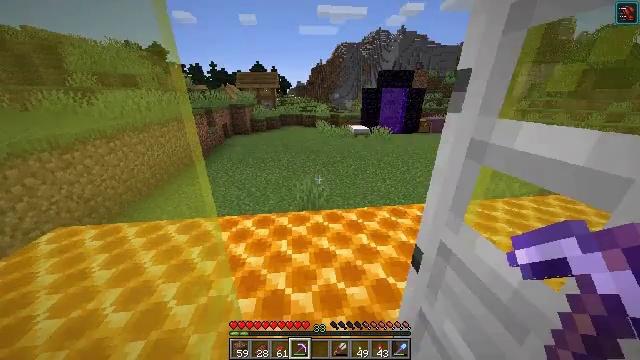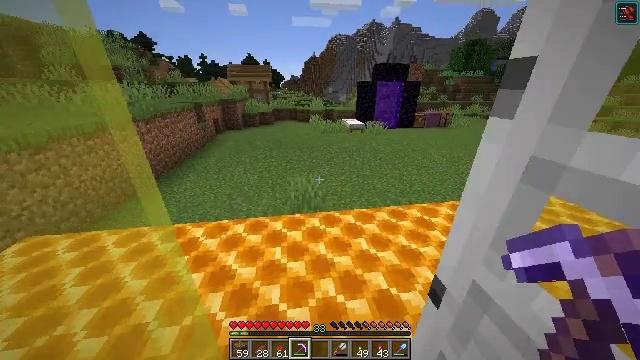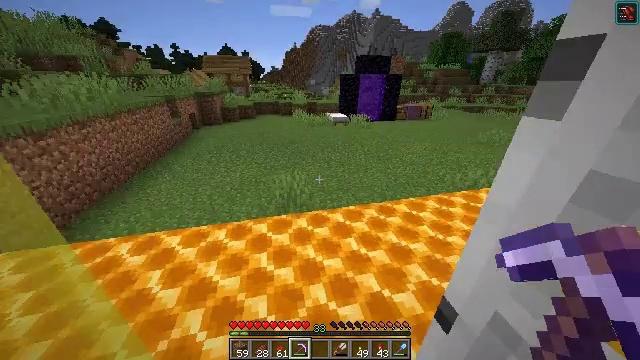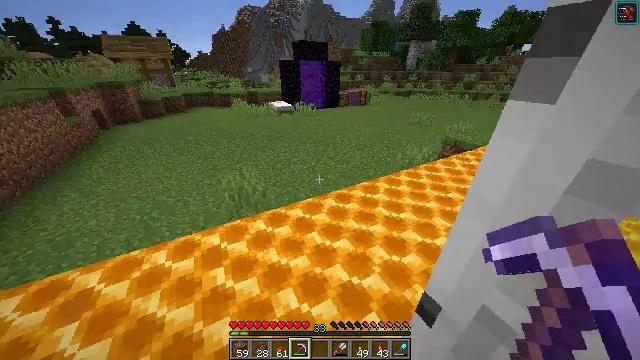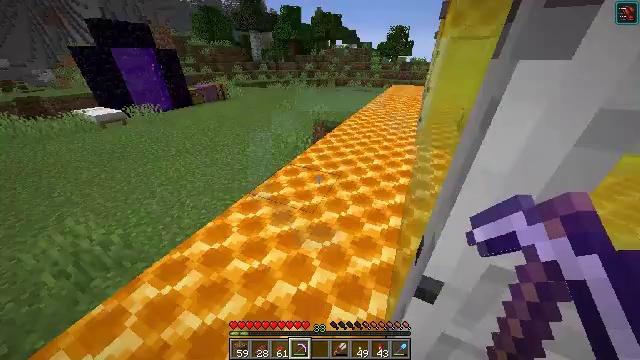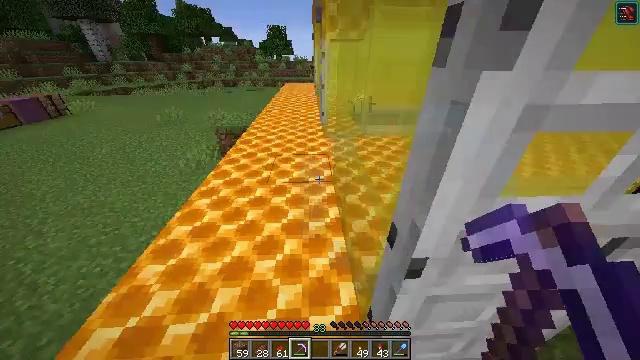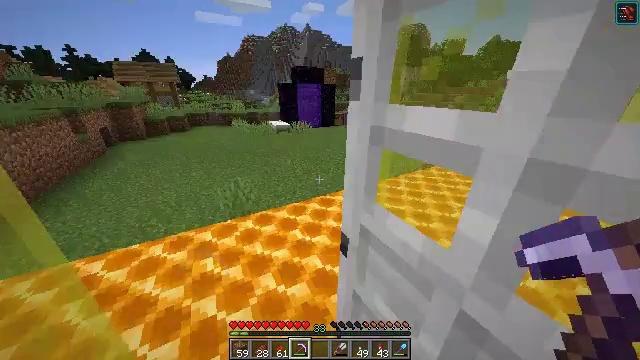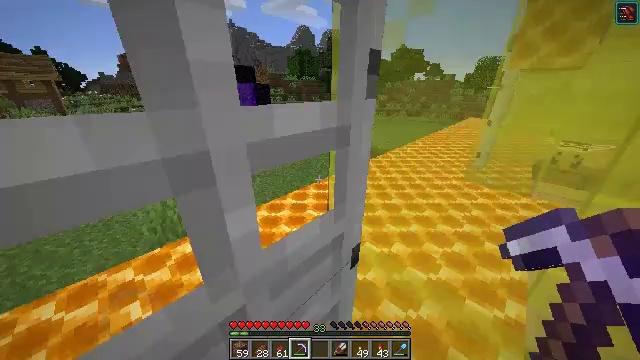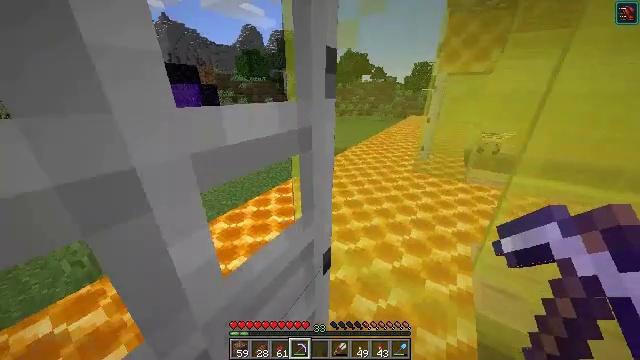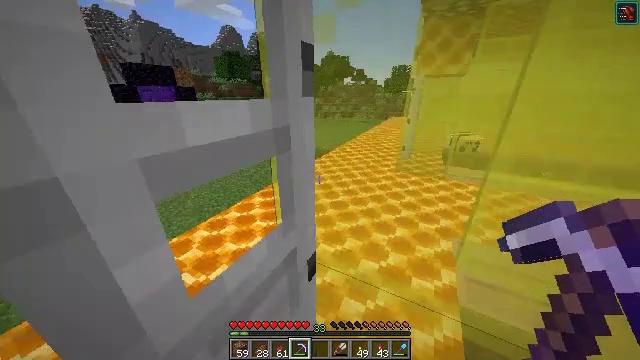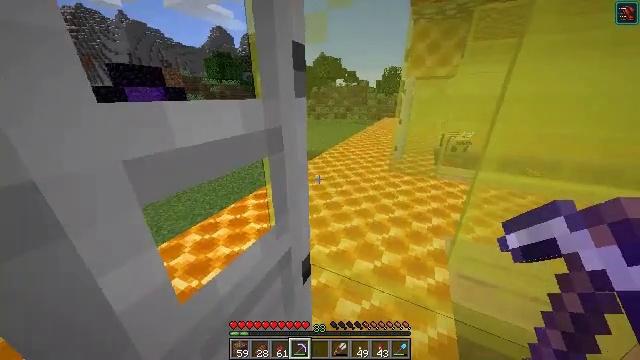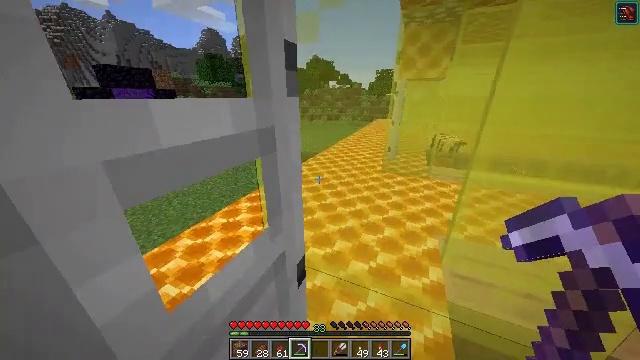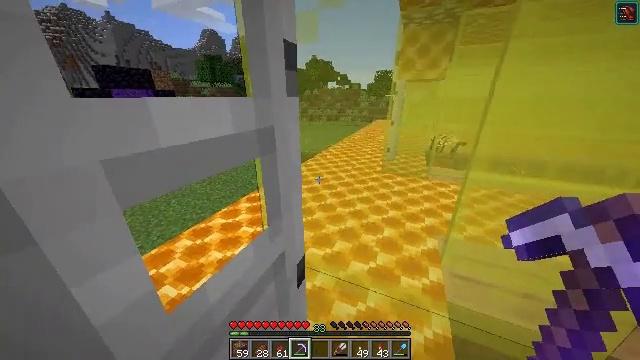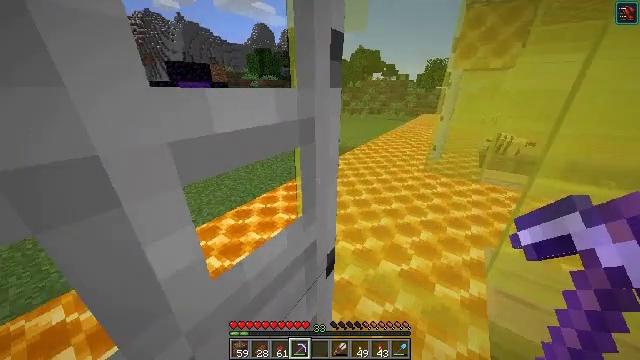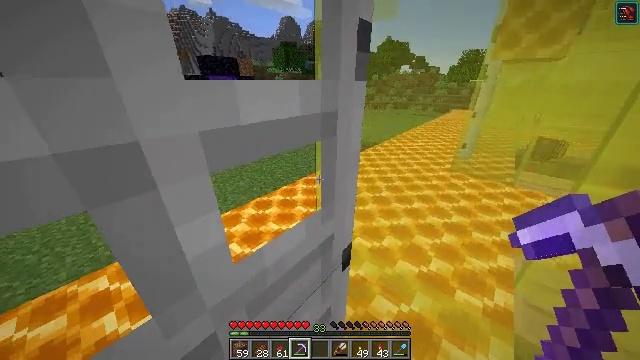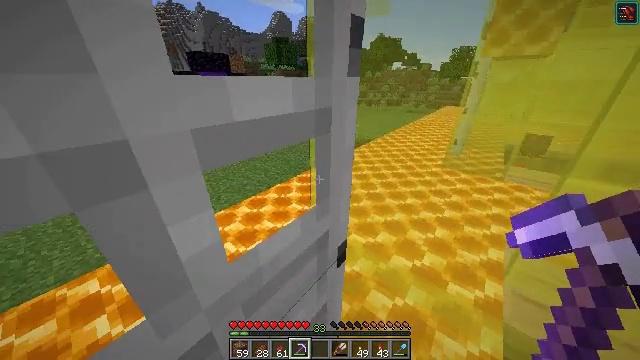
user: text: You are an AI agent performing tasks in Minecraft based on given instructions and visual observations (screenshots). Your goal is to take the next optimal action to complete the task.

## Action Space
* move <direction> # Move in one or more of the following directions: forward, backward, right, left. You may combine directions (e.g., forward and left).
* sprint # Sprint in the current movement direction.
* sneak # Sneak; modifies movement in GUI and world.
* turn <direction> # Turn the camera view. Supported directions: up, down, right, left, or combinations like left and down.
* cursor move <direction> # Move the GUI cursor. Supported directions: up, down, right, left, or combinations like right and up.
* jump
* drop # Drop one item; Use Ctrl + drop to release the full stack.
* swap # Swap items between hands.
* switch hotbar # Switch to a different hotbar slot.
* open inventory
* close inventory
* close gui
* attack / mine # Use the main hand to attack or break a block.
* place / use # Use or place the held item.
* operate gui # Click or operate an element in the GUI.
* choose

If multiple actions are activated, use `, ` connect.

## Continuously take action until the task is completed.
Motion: motion action
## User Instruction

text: Craft a honeycomb block.
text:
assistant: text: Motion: move forward and move left, turn right and down
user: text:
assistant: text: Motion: move forward and move left, turn right and down
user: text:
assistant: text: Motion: move forward and move left, turn right and down
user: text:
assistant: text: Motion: move forward and move left, turn right and down
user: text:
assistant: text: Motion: move forward and move left, turn right
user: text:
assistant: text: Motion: move forward, turn right
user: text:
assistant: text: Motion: turn right
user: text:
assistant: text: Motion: turn right
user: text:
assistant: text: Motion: turn right
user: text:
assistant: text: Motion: turn right
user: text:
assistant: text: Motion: turn right
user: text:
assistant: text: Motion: no_op
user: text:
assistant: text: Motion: turn left and down
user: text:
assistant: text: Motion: turn left and down
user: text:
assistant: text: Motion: turn right
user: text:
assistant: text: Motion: turn right and down
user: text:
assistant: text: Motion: turn left and down
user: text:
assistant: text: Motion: turn left and up
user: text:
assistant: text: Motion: turn left and up
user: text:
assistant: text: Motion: turn left and up
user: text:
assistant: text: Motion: turn left and up
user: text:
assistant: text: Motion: move back, turn left and up
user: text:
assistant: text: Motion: move back, turn left and up
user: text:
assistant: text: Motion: turn left and up
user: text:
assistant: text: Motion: no_op
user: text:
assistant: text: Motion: turn up
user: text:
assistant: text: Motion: turn left and up
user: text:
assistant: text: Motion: turn up
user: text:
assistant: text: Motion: turn up
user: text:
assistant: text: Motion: turn up